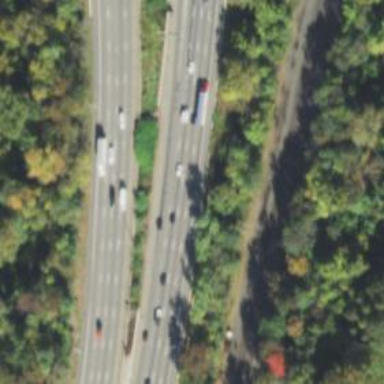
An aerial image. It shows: Asphalt motorway.